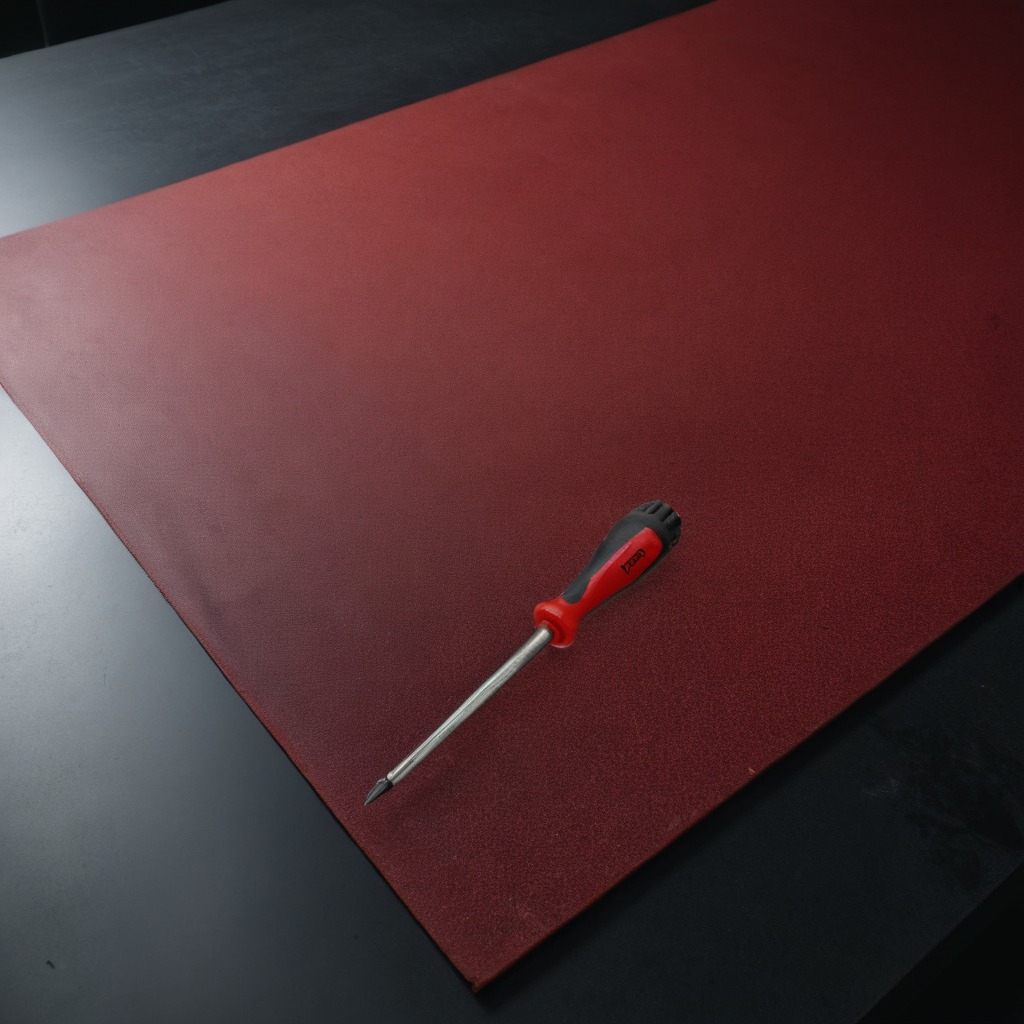
A screwdriver lying on a clean granite tabletop inside a workshop at night dim ambient light soft shadows worn but beneath the mat